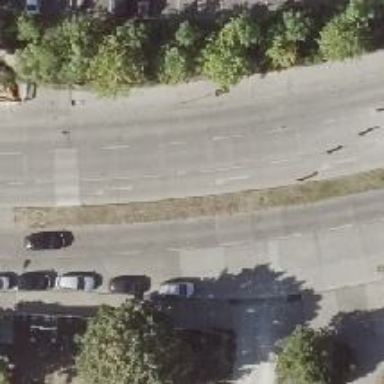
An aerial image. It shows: Secondary road with concrete sidewalk.